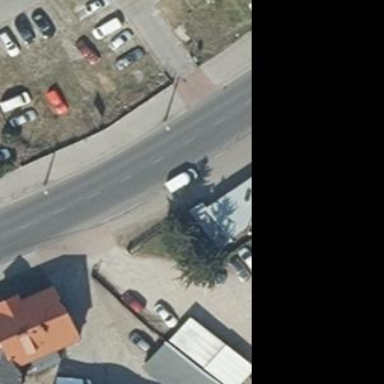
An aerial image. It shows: Convenience shop located within building.